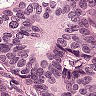
Metastatic tissue present: yes